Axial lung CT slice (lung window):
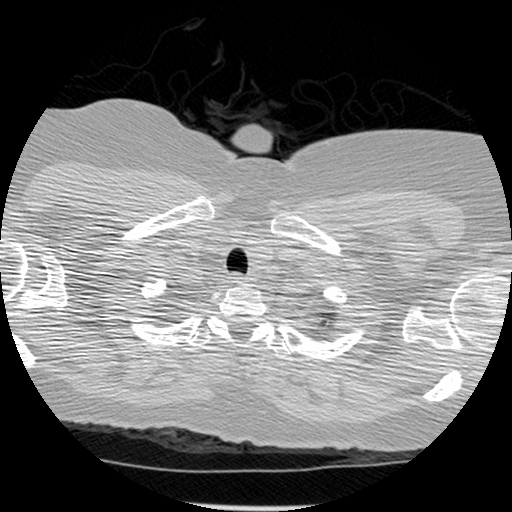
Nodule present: no